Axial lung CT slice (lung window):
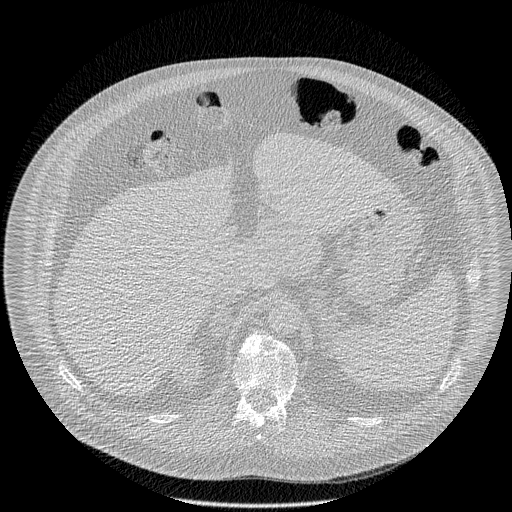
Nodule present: no